Question: I'm planning to create a dimension 'Location' in my existing cube, based on a production database. The problem is that this database consists of a hierarchy with a selfreferencing object, a table called locations:
'''
+----+----------+------------+
| id | parentId | name |
+----+----------+------------+
| 1 | NULL | Building A |
+----+----------+------------+
| 2 | 1 | Floor 1 |
+----+----------+------------+
| 3 | 2 | Room 11 |
+----+----------+------------+
| 4 | 2 | Room 12 |
+----+----------+------------+
| 5 | 2 | Room 13 |
+----+----------+------------+
| 6 | 1 | Floor 2 |
+----+----------+------------+
| 7 | 6 | Room 21 |
+----+----------+------------+
| 8 | 6 | Room 22 |
+----+----------+------------+
| 9 | NULL | Building B |
+----+----------+------------+
| 10 | 9 | Room 1 |
+----+----------+------------+
| 11 | 9 | Room 2 |
+----+----------+------------+
| 12 | 9 | Room 3 |
+----+----------+------------+
| 13 | NULL | Storage |
+----+----------+------------+
| 14 | NULL | Reception |
+----+----------+------------+
'''

Normally I'd create a hierarchy like a date, the attribute month is a parent of attribute day and attribute year is a parent of attribute month. However, in this case the attribute 'Name' from dimension 'Location' could be the parent of another 'Name'.
How can I create a hierarchy out of these records?
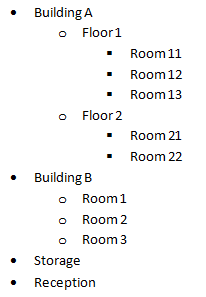
Answer: This is what are meant for. See <URL>.